Interaction volume radius: 10 \u00c5
Interaction volume height: 15 \u00c5
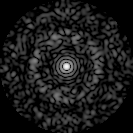
Disorder parameter: 0.8104